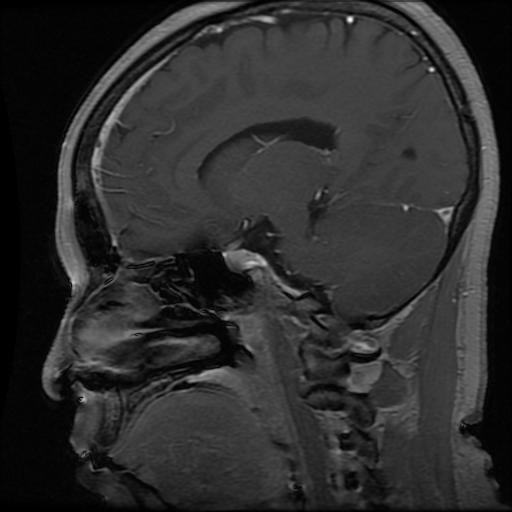
Label: pituitary